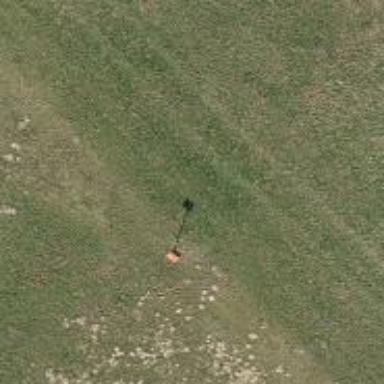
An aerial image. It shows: Pole with roofed pipeline marker.